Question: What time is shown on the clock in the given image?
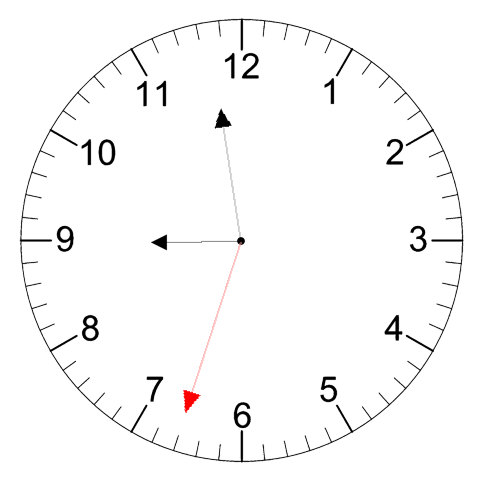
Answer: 08:58:33